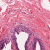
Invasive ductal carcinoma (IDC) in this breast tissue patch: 0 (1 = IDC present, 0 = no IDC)